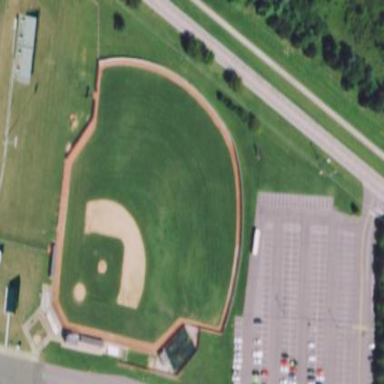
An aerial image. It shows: Baseball pitch for leisure land activities.